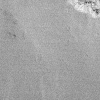
Atmospheric dust classification: not_dusty